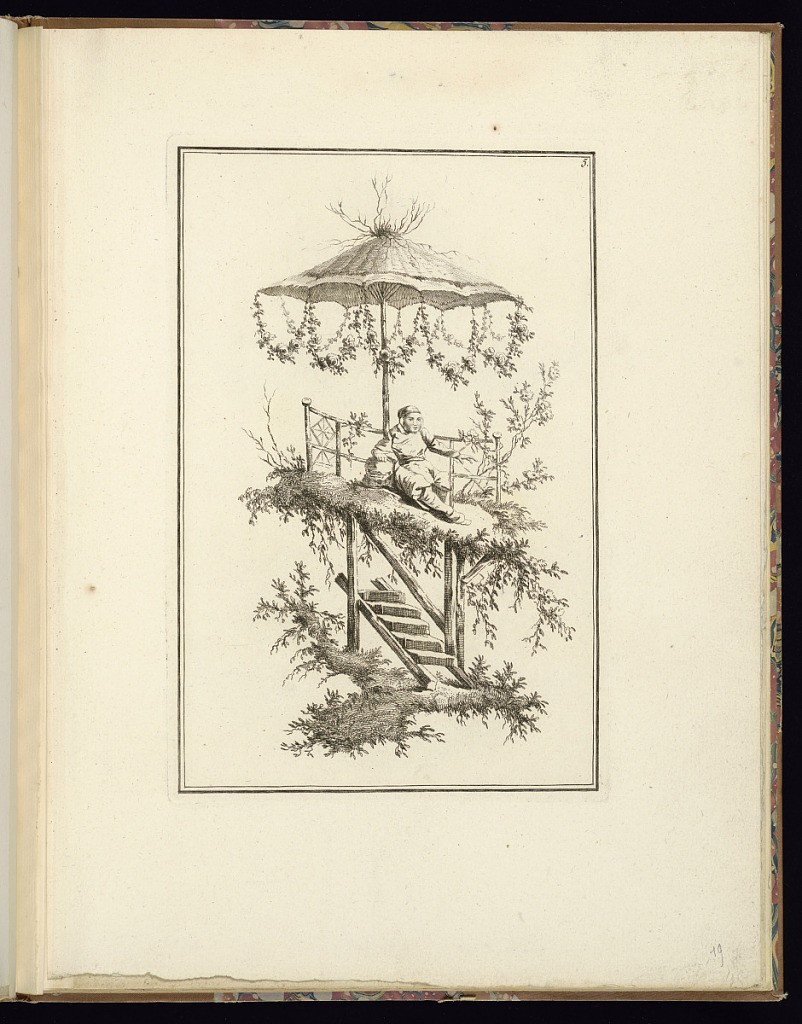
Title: Plate 5
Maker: Jean-Baptiste Pillement, French, 1728–1808
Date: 1773
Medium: Etching on laid paper
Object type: Print
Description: Plate from a series of chinoiserie prints depicting figures in landscapes with garden canopies in the form of large parasols. A man sits on a platform supported by wooden beams with stairs below and a balustrade behind him. A large canopy or parasol above him with hanging garlands of flowers. The plate is numbered.